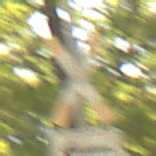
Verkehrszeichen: Andreaskreuz
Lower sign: RichtungsangabeDurchPfeile1
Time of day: Midday
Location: Outdoor (Nature)
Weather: PartlyCloudy
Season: NotSpecified
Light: Natural